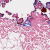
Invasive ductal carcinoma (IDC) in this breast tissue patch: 0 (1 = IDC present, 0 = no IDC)